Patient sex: M
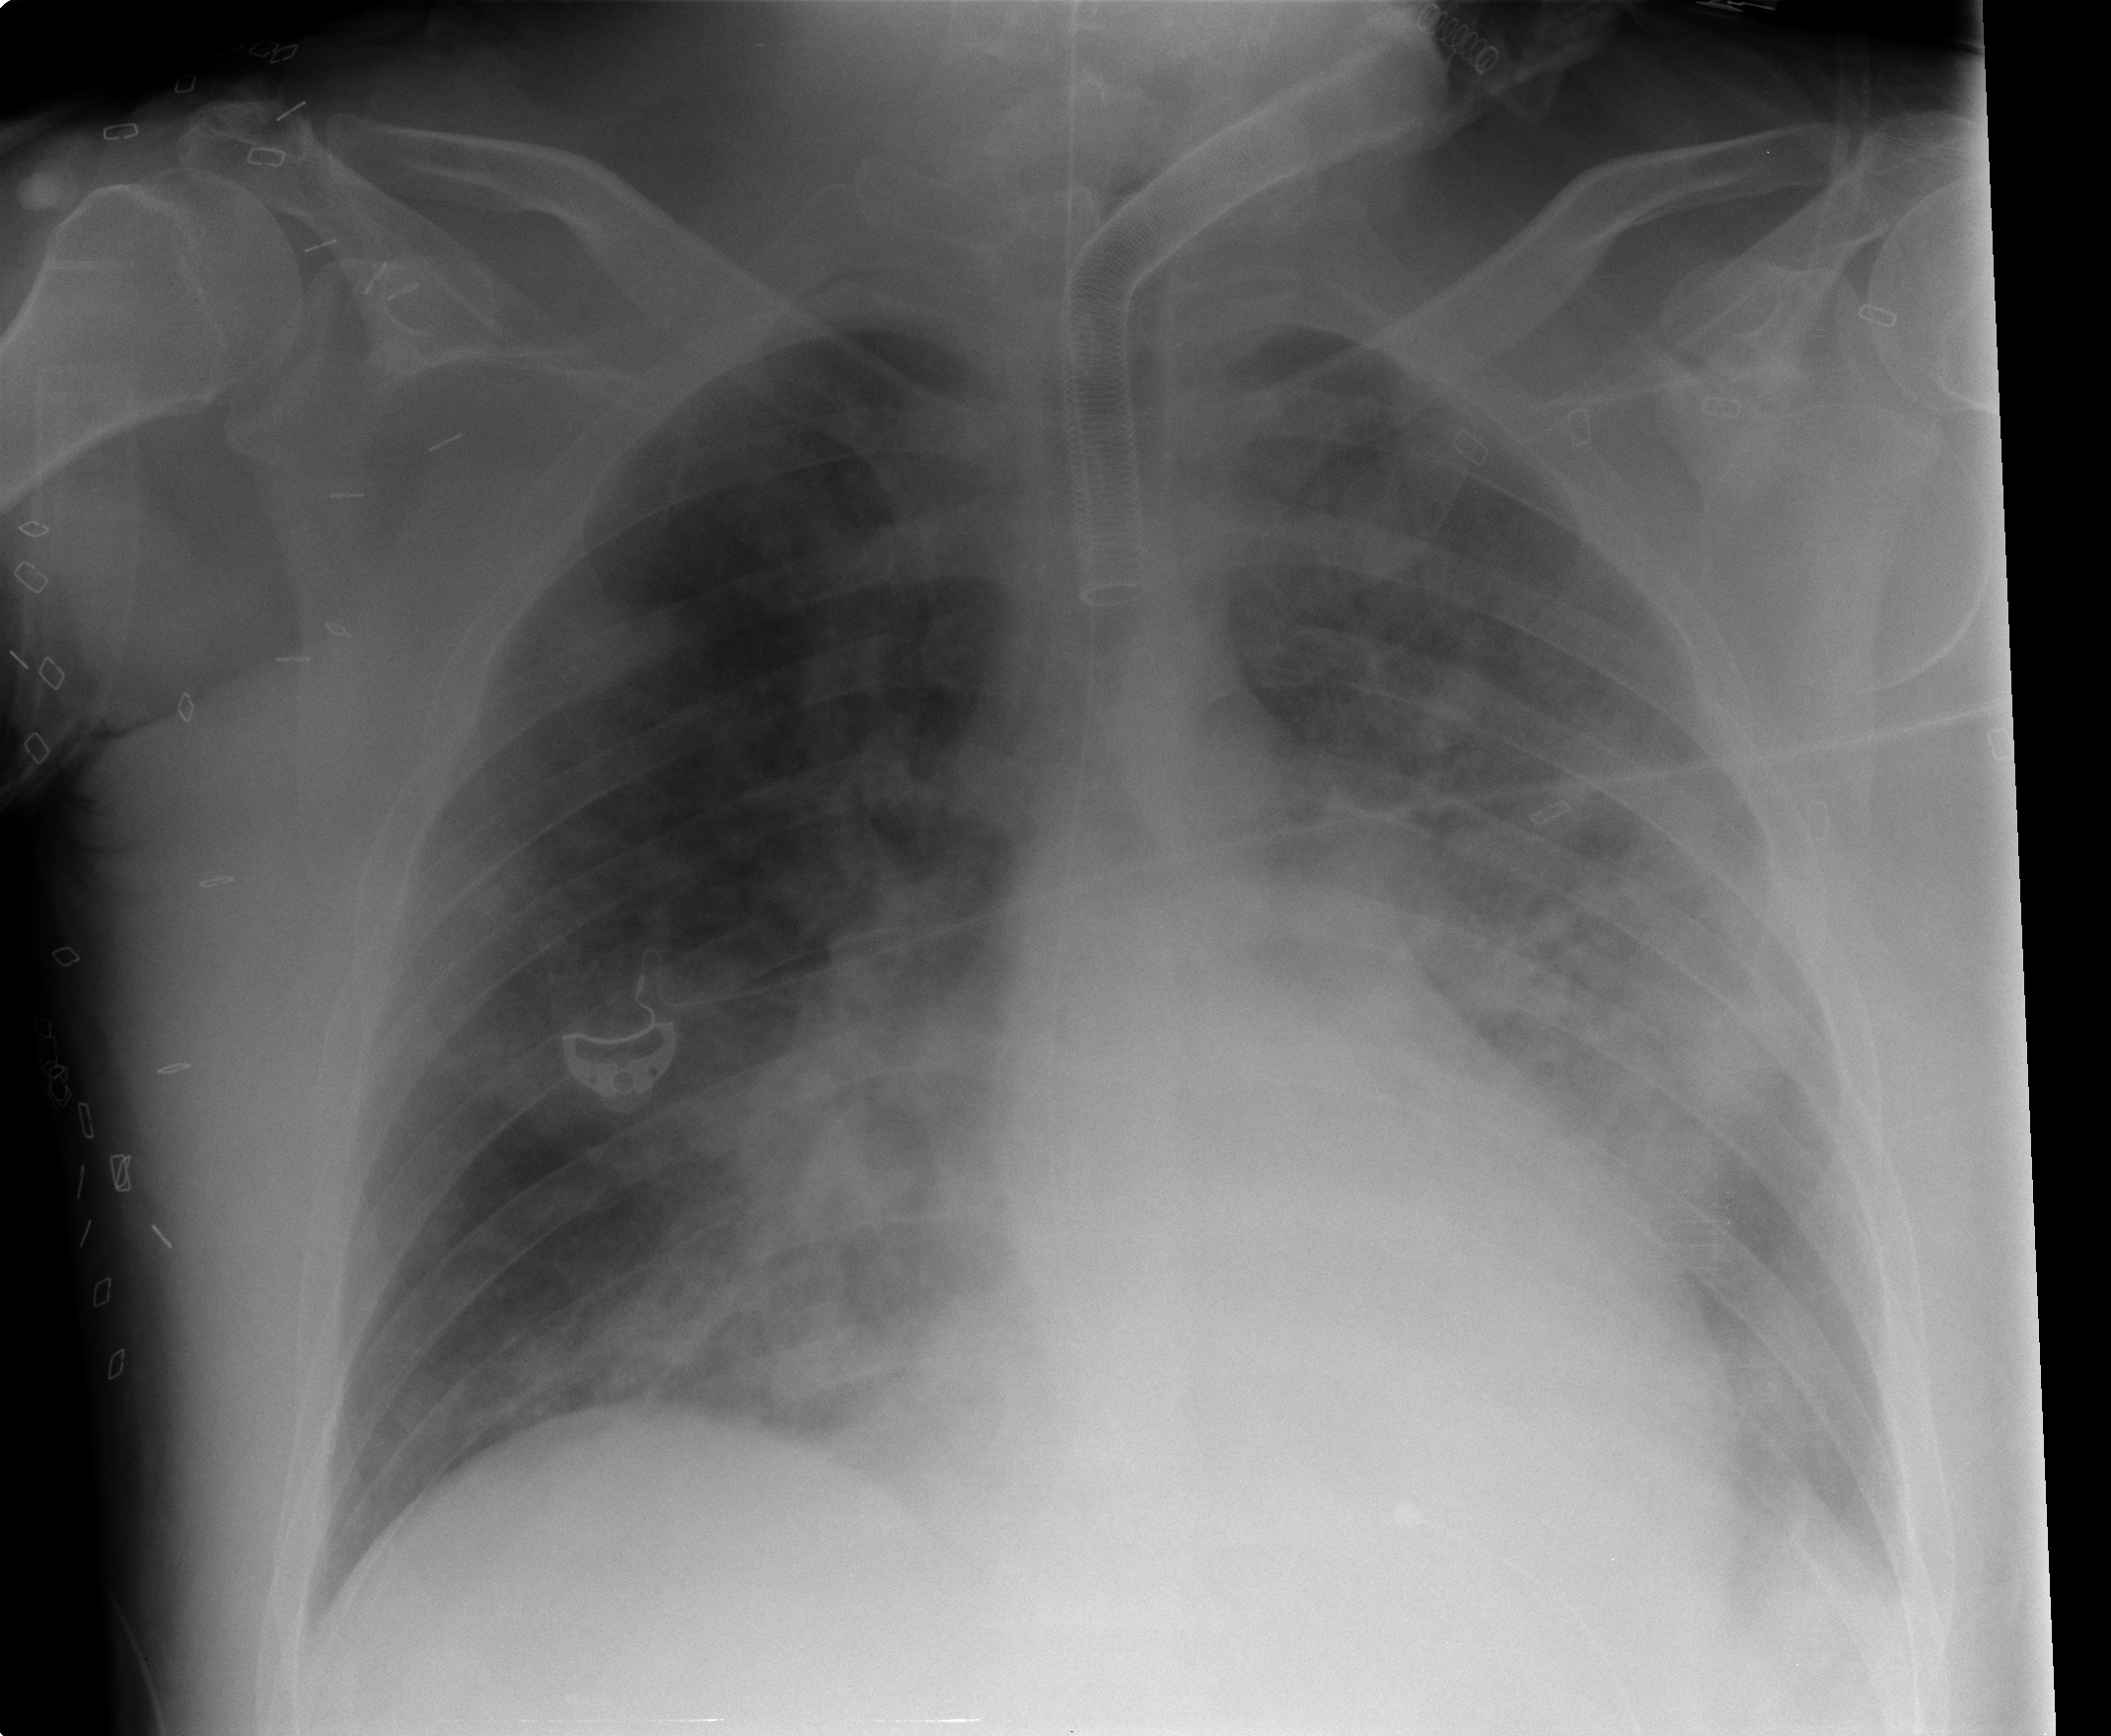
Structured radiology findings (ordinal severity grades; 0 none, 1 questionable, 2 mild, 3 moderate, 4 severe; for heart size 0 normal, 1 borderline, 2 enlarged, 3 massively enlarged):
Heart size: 0
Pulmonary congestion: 0
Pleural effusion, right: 0
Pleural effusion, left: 0
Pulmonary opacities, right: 3
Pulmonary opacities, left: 3
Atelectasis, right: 0
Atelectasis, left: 2